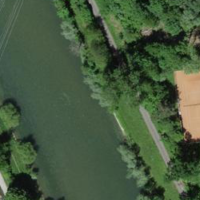
EUNIS habitat code: 41
Species observed at this site:
Ajuga reptans